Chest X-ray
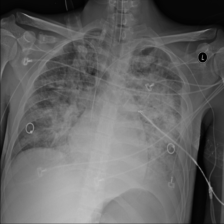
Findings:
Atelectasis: negative
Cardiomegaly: negative
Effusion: positive
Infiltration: positive
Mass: negative
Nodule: negative
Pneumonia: negative
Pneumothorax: negative
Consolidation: negative
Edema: positive
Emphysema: negative
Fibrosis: negative
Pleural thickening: negative
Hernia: negative